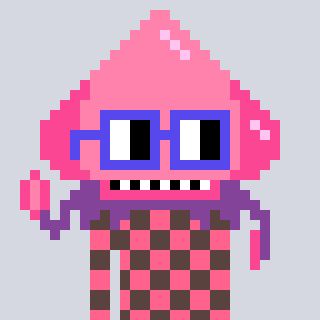
a pixel art character with square blue glasses, a squid-shaped head and a darkbrown-colored body on a cool background